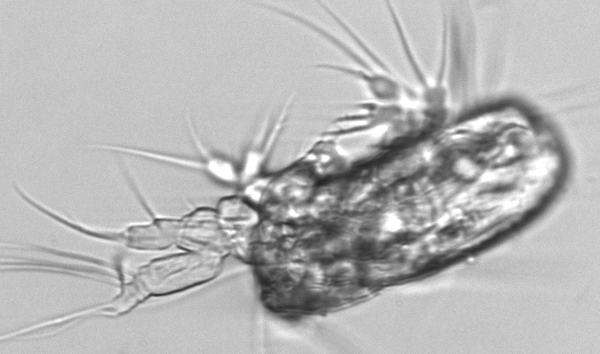
Label: Copepod_nauplii